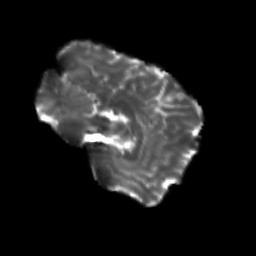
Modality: T2w
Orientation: sagittal
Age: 26
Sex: female
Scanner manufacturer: siemens
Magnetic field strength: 3 T
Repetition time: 3.5 s
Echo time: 0.104 s